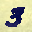
Label: 3